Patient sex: M
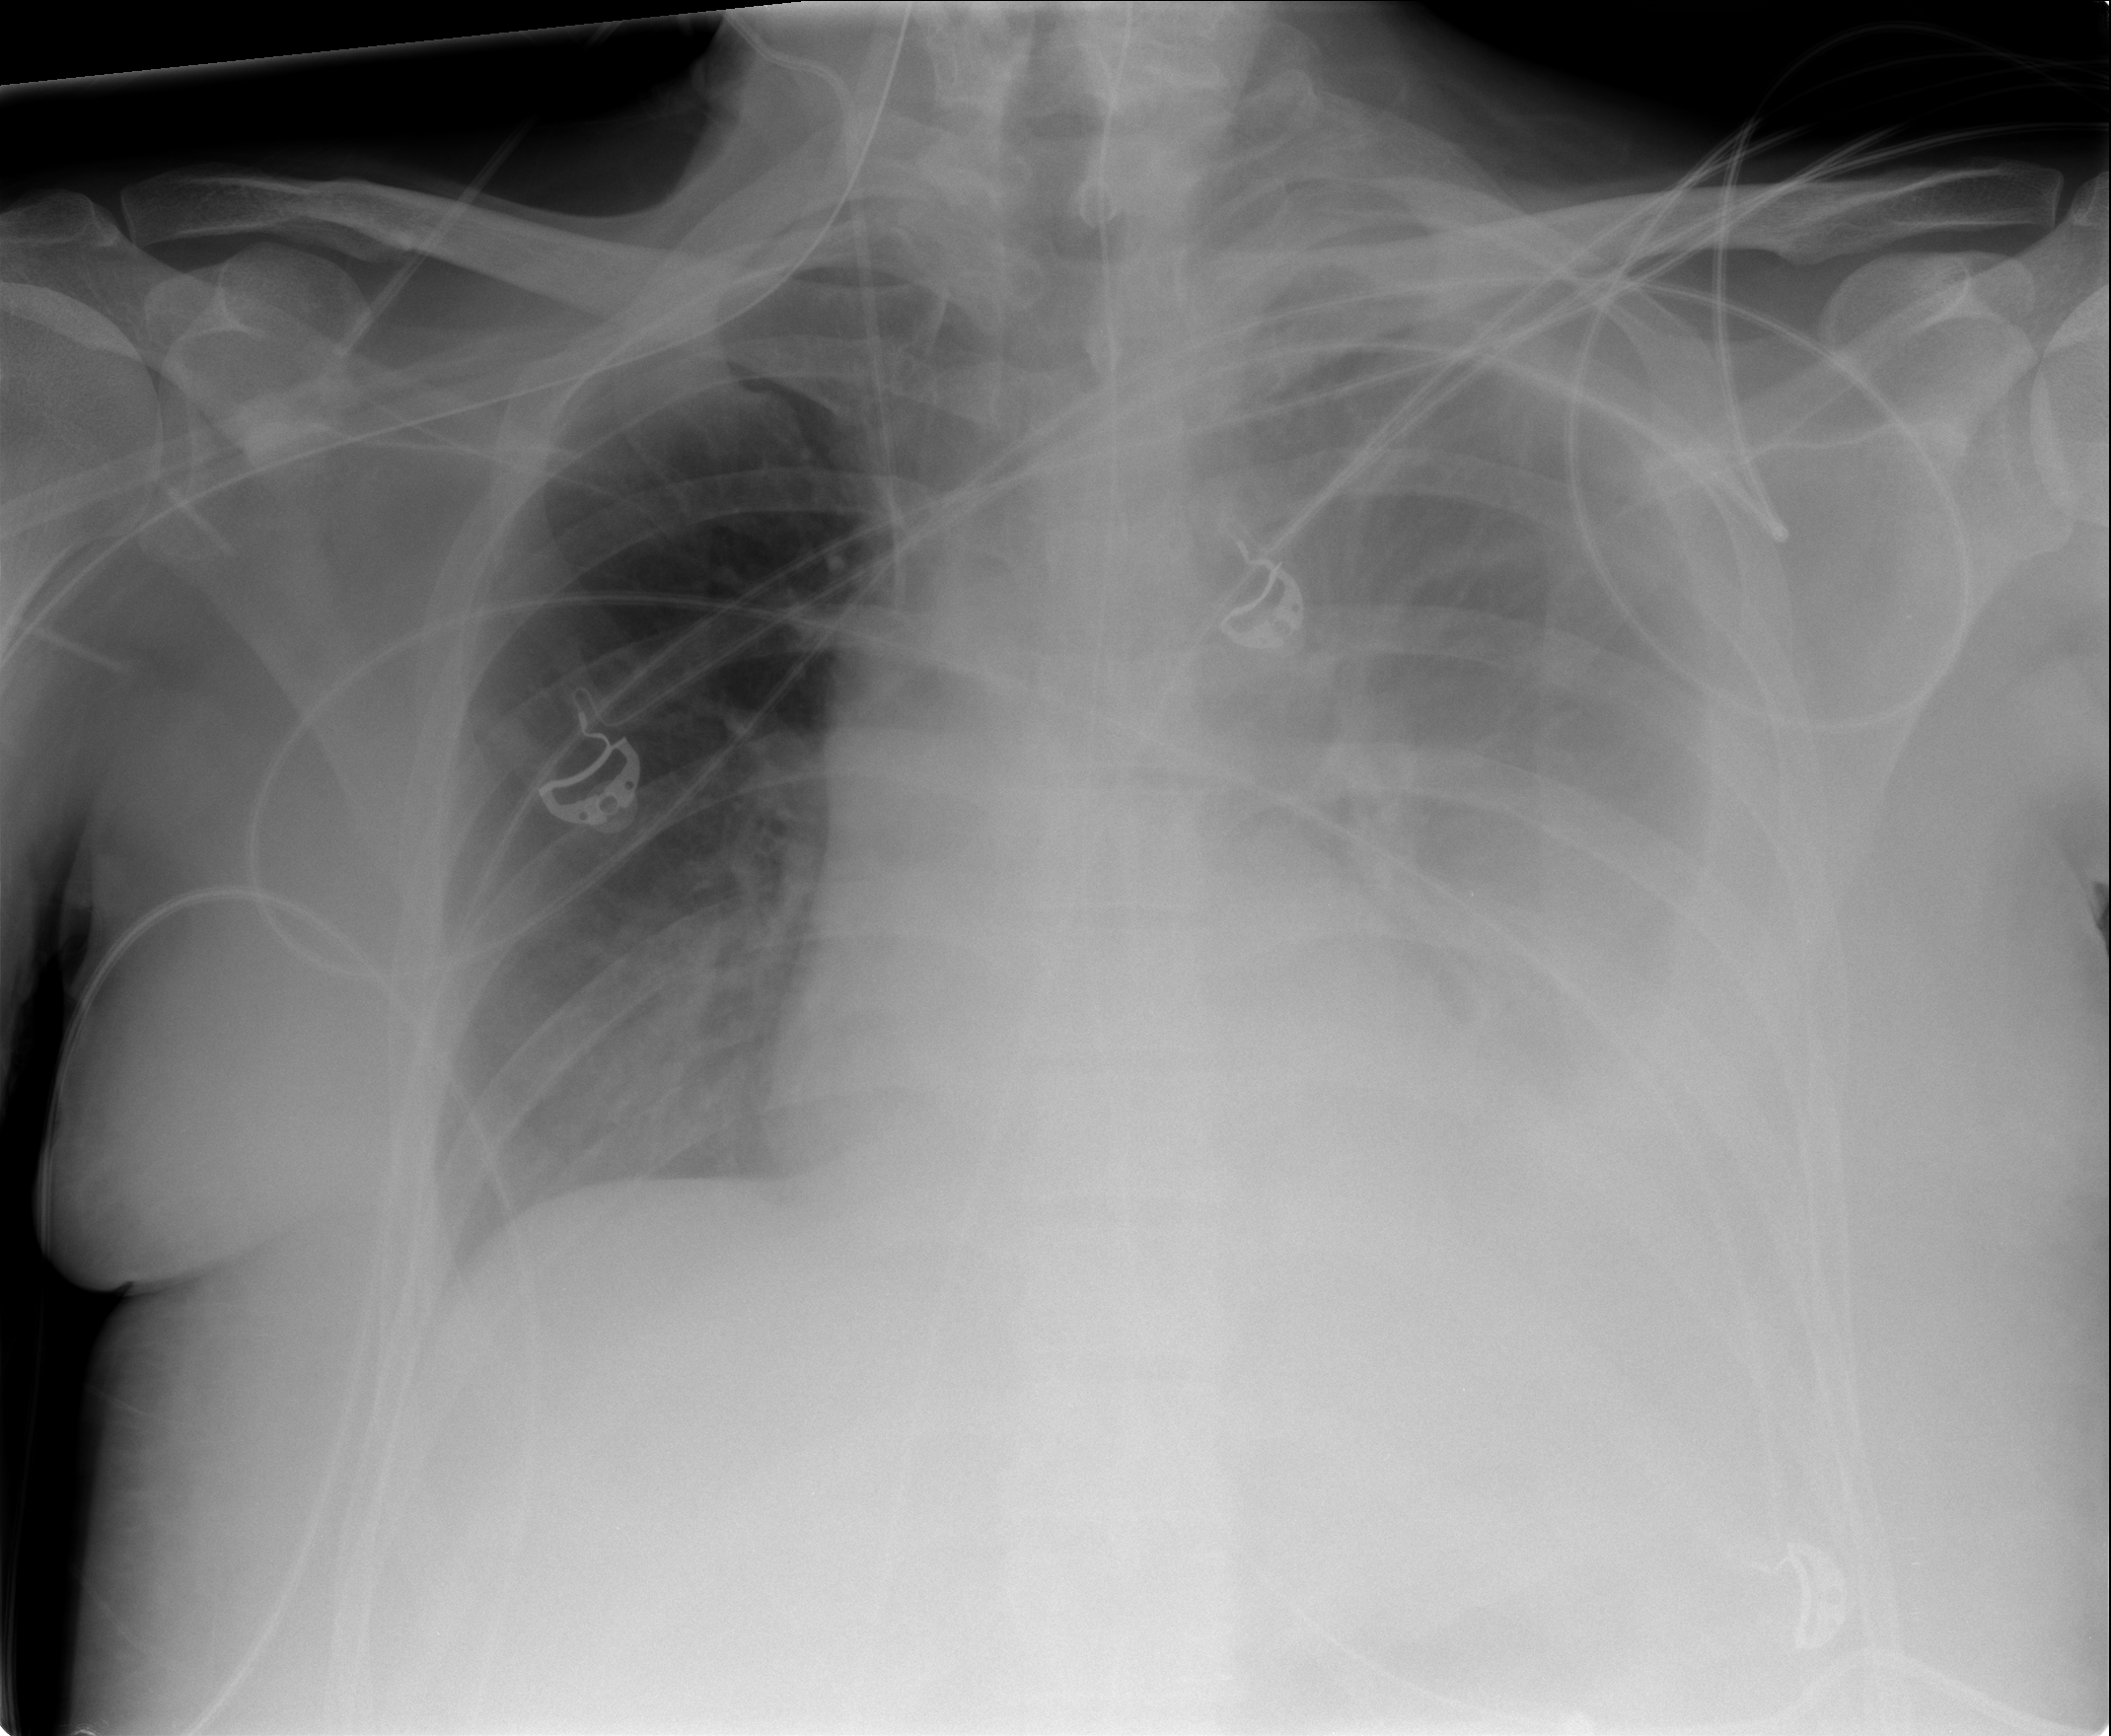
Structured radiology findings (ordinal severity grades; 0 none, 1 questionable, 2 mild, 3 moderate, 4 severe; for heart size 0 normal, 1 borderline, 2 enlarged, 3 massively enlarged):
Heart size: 0
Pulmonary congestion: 0
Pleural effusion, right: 2
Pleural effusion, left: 4
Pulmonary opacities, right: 0
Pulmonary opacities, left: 0
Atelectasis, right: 2
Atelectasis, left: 3